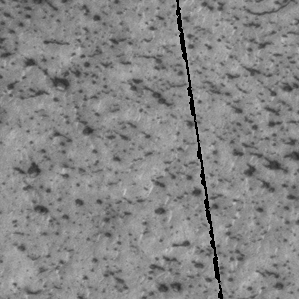
Label: frost